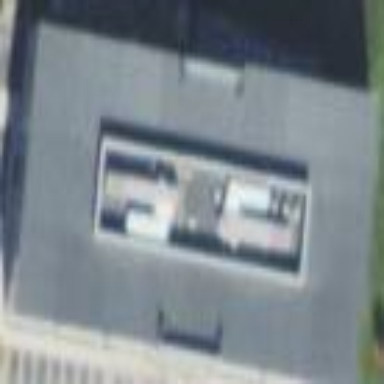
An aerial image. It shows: Storage rental shop located in building.